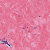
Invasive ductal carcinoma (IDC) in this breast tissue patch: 0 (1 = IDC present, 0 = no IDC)